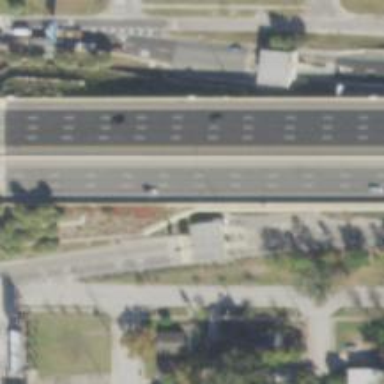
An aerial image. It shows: Motorway link with asphalt surface. The junction is in diamond shape.